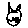
Label: cat